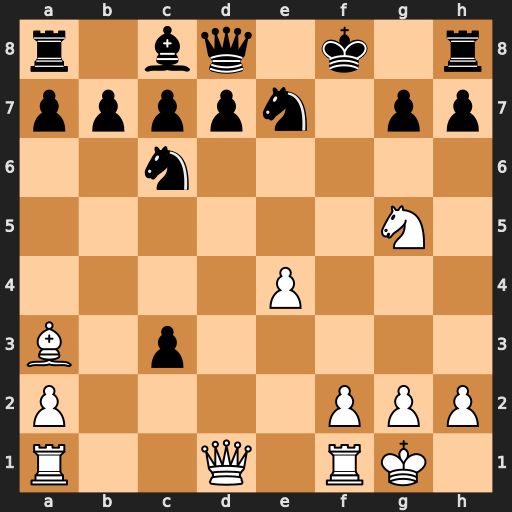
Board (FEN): r1bq1k1r/ppppn1pp/2n5/6N1/4P3/B1p5/P4PPP/R2Q1RK1
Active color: w
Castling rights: -
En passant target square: -
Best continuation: Qf3+ Ke8 Qf7#